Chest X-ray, AP view. Patient: 56 years old, sex F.
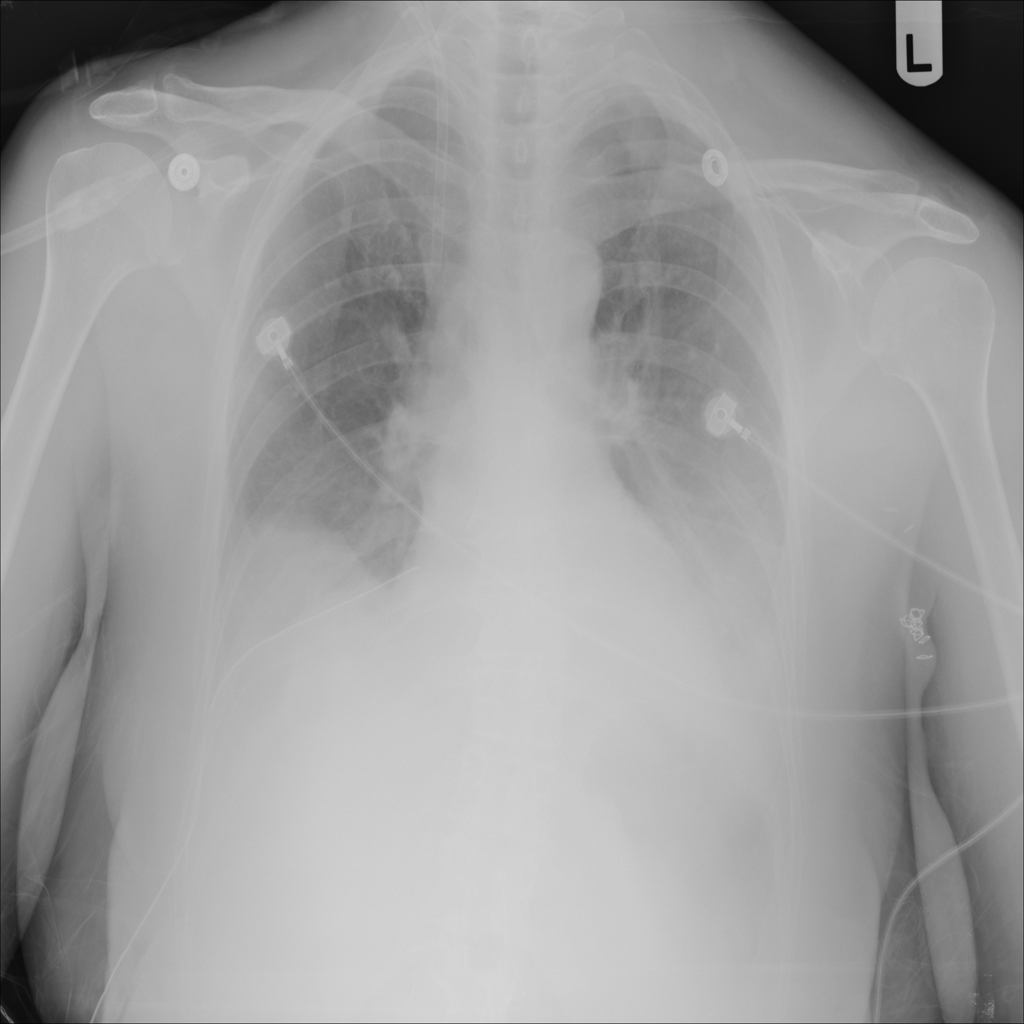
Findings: Effusion